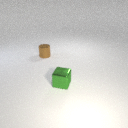
small green metal cube in front of small brown metal cylinder